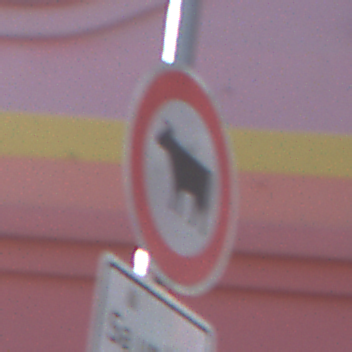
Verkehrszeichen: VerbotViehtrieb
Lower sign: ZeitangabenMitBeschraenkungAufWochentage8
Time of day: MorningAfternoon
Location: Outdoor (Special)
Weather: PartlyCloudy
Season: NotSpecified
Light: Natural